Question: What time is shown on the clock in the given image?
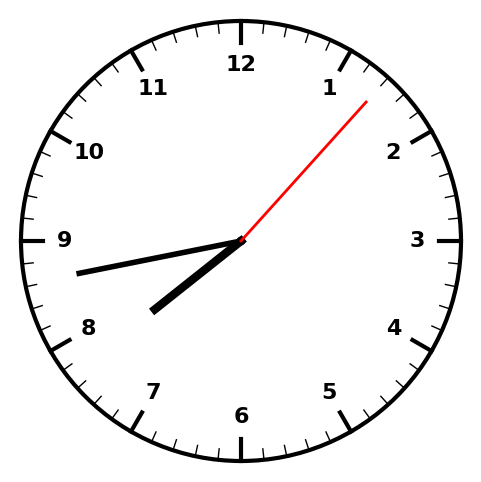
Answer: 07:43:07